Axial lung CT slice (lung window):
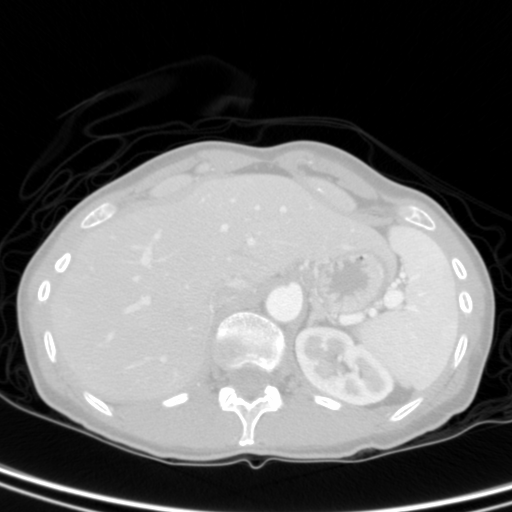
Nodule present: no